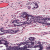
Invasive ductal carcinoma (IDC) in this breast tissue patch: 0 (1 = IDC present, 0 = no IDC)